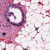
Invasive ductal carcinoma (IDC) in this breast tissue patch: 0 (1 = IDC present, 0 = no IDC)